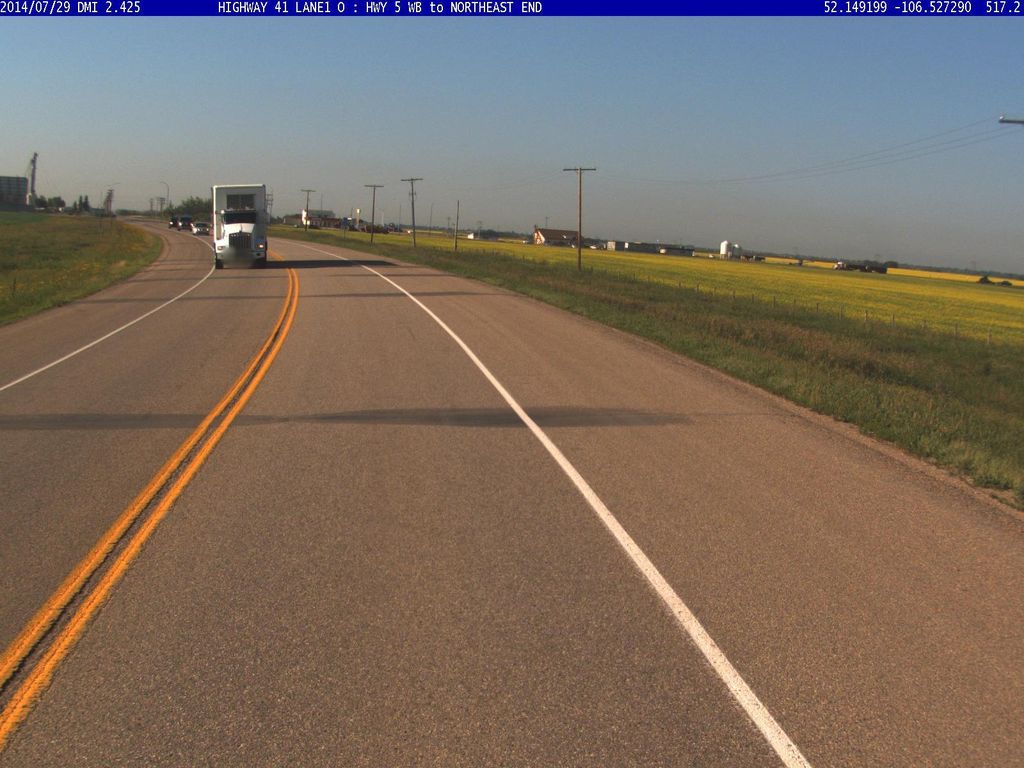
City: saskatoon